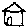
Label: house